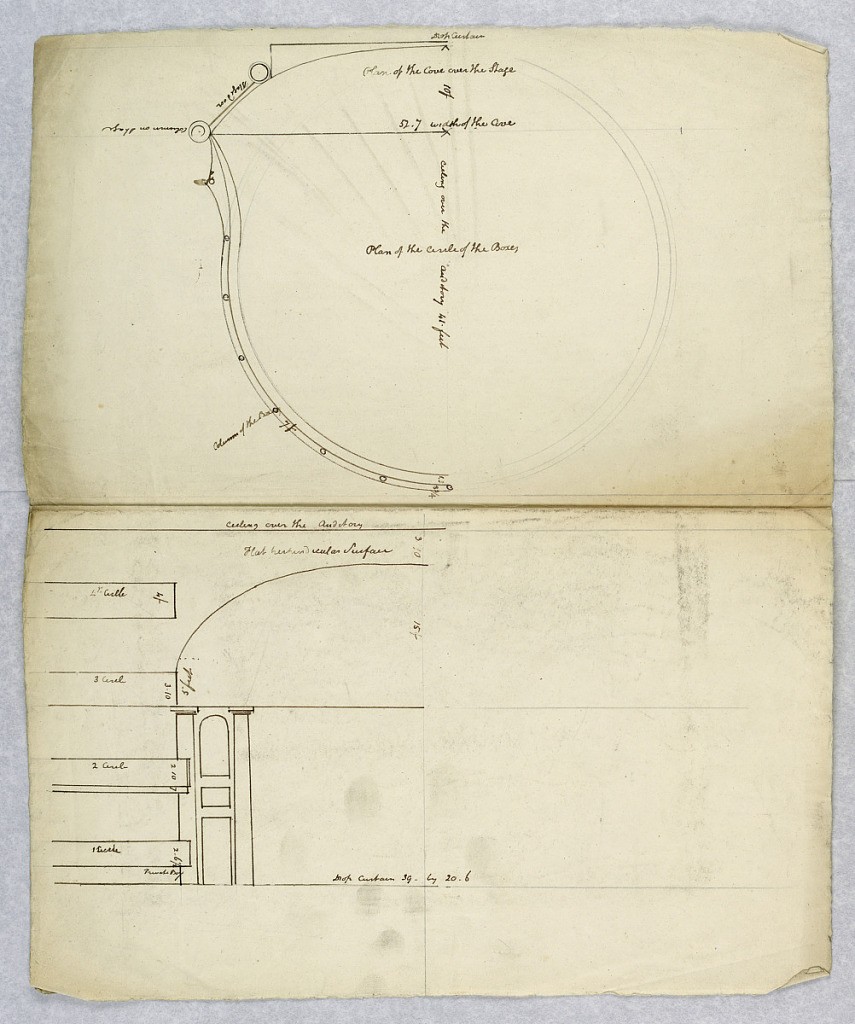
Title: Partial Plan and Elevation Sketches of a New York Theater
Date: ca. 1820
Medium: Pencil, pen and ink
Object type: Drawing
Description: Vertical rectangle. Above, plan of circle of boxes, with explanations. Below, elevation of proscenium, with explanation. Relates to -1446.